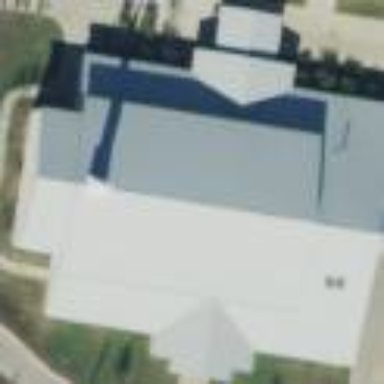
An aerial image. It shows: Chapel building.